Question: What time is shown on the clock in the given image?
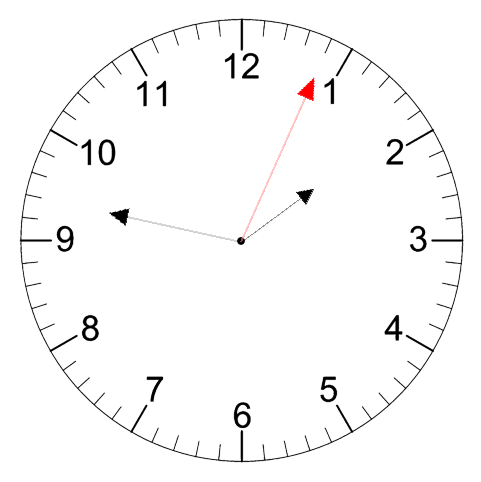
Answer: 01:47:04